【题型】填空题　【知识点】平面几何　【难度】easy
如图，点$D$、$E$分别在边$AB$、$AC$上，且$\dfrac{AD}{BD} = \dfrac{1}{2}$，$DE \parallel BC$。设$\overrightarrow{AD} = \vec{a}$，$\overrightarrow{EC} = \vec{b}$，那么用向量$\vec{a}$、$\vec{b}$表示向量$\overrightarrow{BC}$为$\underline{\ \ \ \ \ \ }$。

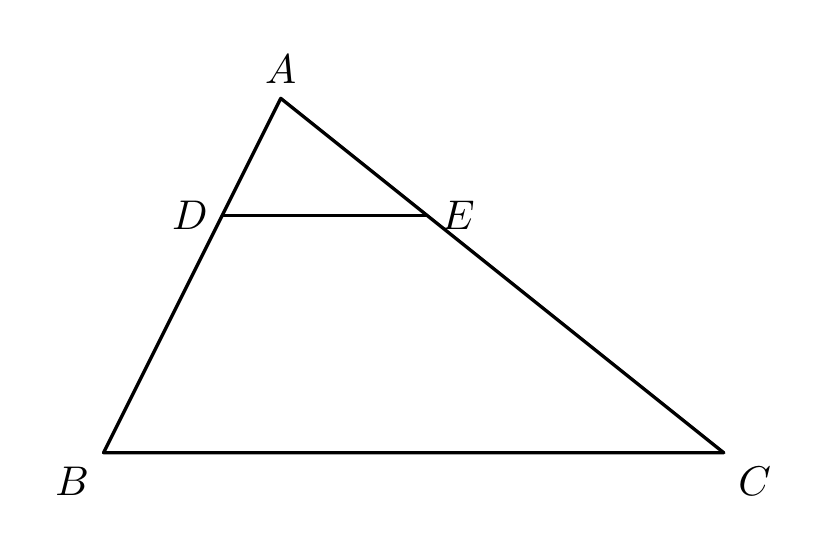
【解答】
\noindent【答案】$-3\vec{a} + \dfrac{3}{2}\vec{b}$

\vspace{1em}
\noindent【分析】本题主要考查了平面向量，根据平行线分线段成比例得出$\dfrac{AE}{CE} = \dfrac{1}{2}$，$\dfrac{DE}{BC} = \dfrac{1}{3}$，再根据平面向量三角形运算法则求出$\overrightarrow{DE}$即可推出结果。

\vspace{1em}
\noindent【详解】解：
$\because DE \parallel BC$，$\dfrac{AD}{BD} = \dfrac{1}{2}$，\\
$\therefore \dfrac{AE}{CE} = \dfrac{1}{2}$，$\dfrac{DE}{BC} = \dfrac{1}{3}$，\\
$\therefore \overrightarrow{AE} = \dfrac{1}{2}\overrightarrow{EC} = \dfrac{1}{2}\vec{b}$，\\
$\therefore \overrightarrow{DE} = \overrightarrow{AE} - \overrightarrow{AD} = \dfrac{1}{2}\vec{b} - \vec{a}$，\\
$\therefore \overrightarrow{BC} = 3\overrightarrow{DE} = -3\vec{a} + \dfrac{3}{2}\vec{b}$。

故答案为：$-3\vec{a} + \dfrac{3}{2}\vec{b}$。